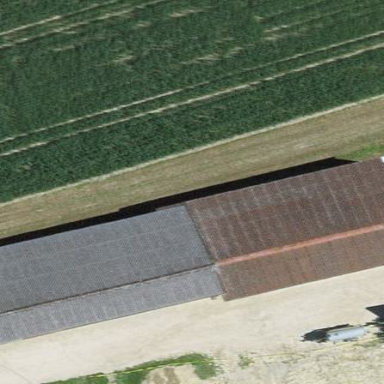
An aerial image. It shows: Group of garages.